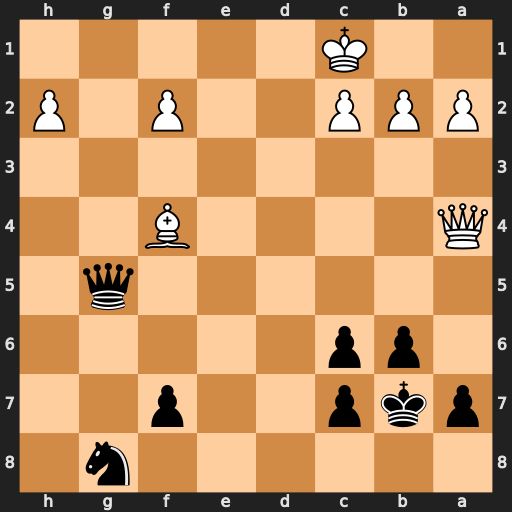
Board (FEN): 6n1/pkp2p2/1pp5/6q1/Q4B2/8/PPP2P1P/2K5
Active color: b
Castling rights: -
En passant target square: -
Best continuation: Qg1+ Kd2 Qxf2+